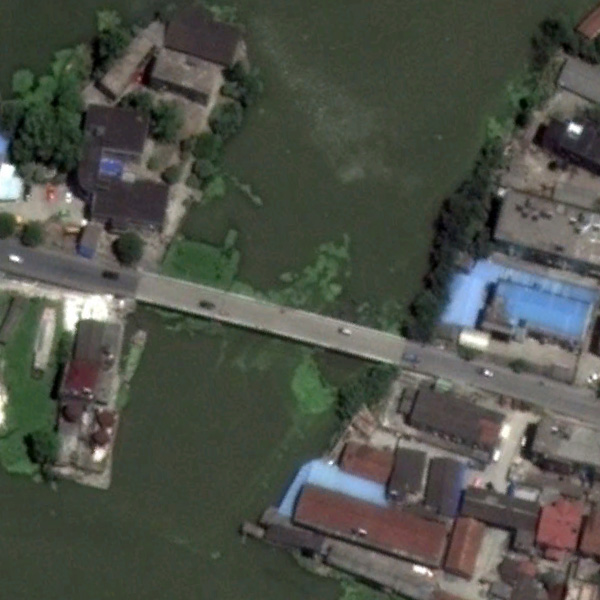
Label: Bridge